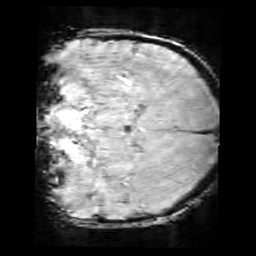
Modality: SWI
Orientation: coronal
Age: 11
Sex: male
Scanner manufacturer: siemens
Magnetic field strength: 3 T
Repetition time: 0.027 s
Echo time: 0.02 s